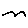
Label: bird